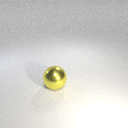
large yellow metal sphere